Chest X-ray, AP view. Patient: 45 years old, sex M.
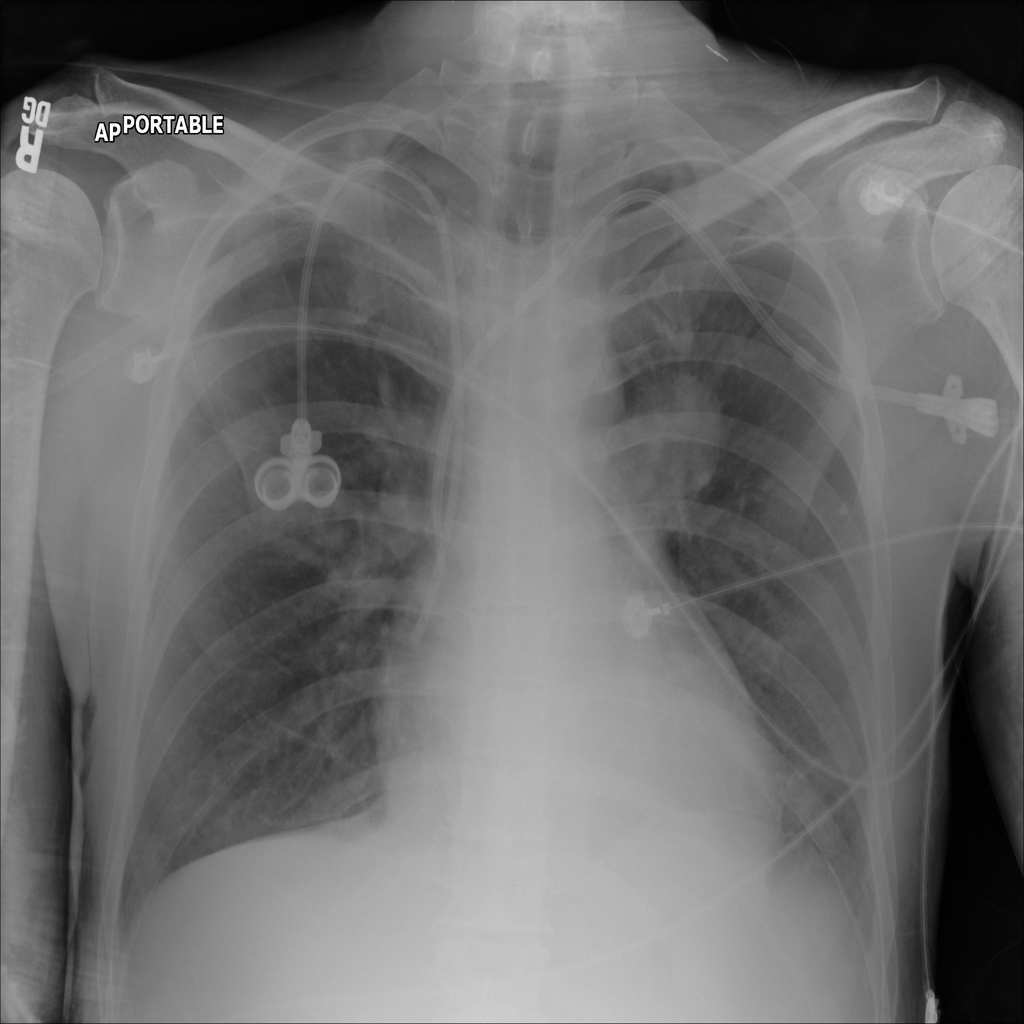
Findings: Mass, Nodule